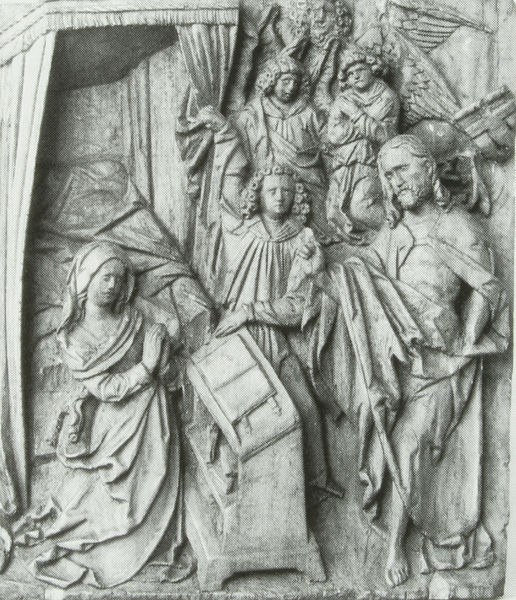
Titel: Maria mit dem auferstandenen Christus
Standort: Berlin
Institution: Staatliche Museen Preußischer Kulturbesitz, Skulpturengalerie
Schlagwörter: flügel, fuß, hand, himmel, mann, schatten, umhang, weiß, frauen, menschen, sitzen, frau, grau, hell, holz, kleid, licht, marmor, männer, raum, schwarz, zimmer, bart, bibel, falten, mensch, stehen, stein, hände, vorhang, kirche, haare, mantel, locken, engel, skulptur, statue, relief, schrift, bank, füsse, schemel, gefolge, gefaltet, kopftuch, bett, bronze, faltenwurf, plastik, foto, fotografie, photographie, barfuss, buch, glaube, religion, abschied, weinen, knien, beten, gebet, pult, einband, photo, römer, christus, jesus, knieend, segnen, segnung, erscheinung, baldachin, lesepult, anbeten, hoffnung, jünger, heilig, maria, magdalena, anbetung, betend, petrus, brau, christentum, josef, verkündigung, geburt, gebetbuch, stifterin, stifter, relie, christ, segensgestus, wunder, evangelium, betbank, gebetsbank, chöre, anbetumg, apostek, christus bei maria, chriti, fplastik, poto, mönner, relief#, betemd, m#nner, männer fr, relief+